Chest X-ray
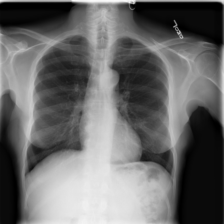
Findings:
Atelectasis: negative
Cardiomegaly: negative
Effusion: negative
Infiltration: positive
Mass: negative
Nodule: negative
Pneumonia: negative
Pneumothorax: negative
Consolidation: negative
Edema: negative
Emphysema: negative
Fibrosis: negative
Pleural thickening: negative
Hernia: negative